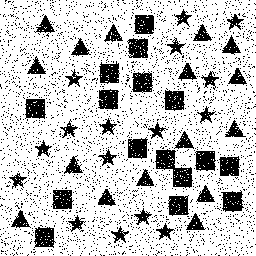
Squares: 16
Triangles: 16
Stars: 16
Total shapes: 48